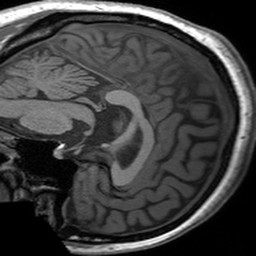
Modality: T1w
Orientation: sagittal
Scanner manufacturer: siemens
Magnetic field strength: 3 T
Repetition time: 1.54 s
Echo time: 0.00234 s